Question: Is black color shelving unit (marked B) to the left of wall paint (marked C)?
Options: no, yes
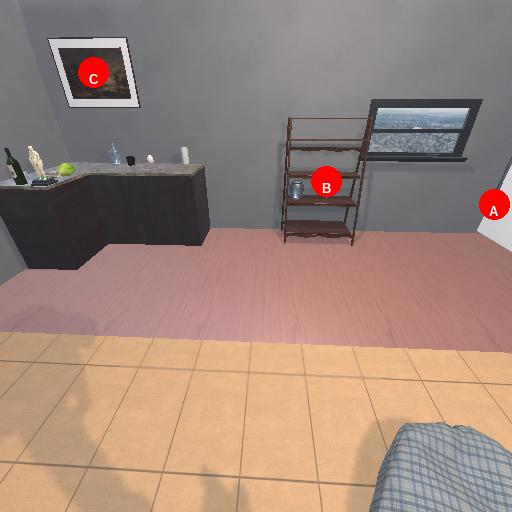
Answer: no